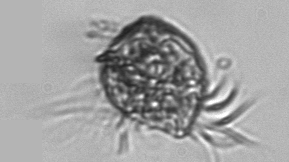
Label: Strombidium_morphotype1